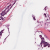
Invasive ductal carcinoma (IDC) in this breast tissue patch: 1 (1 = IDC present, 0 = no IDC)